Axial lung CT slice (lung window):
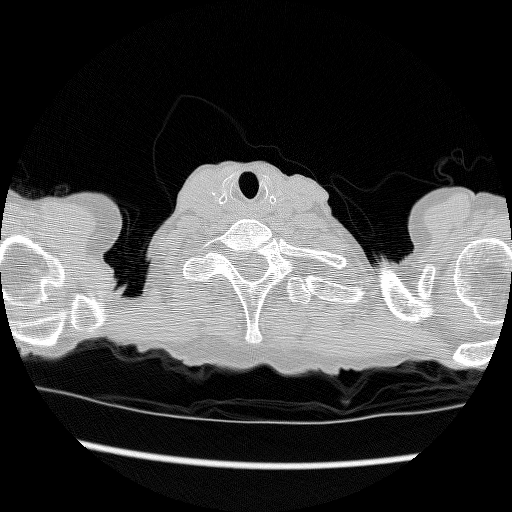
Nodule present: no